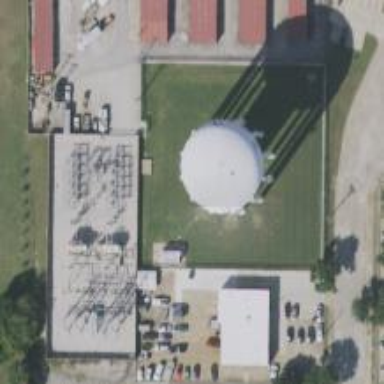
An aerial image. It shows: Water tower that is man-made.